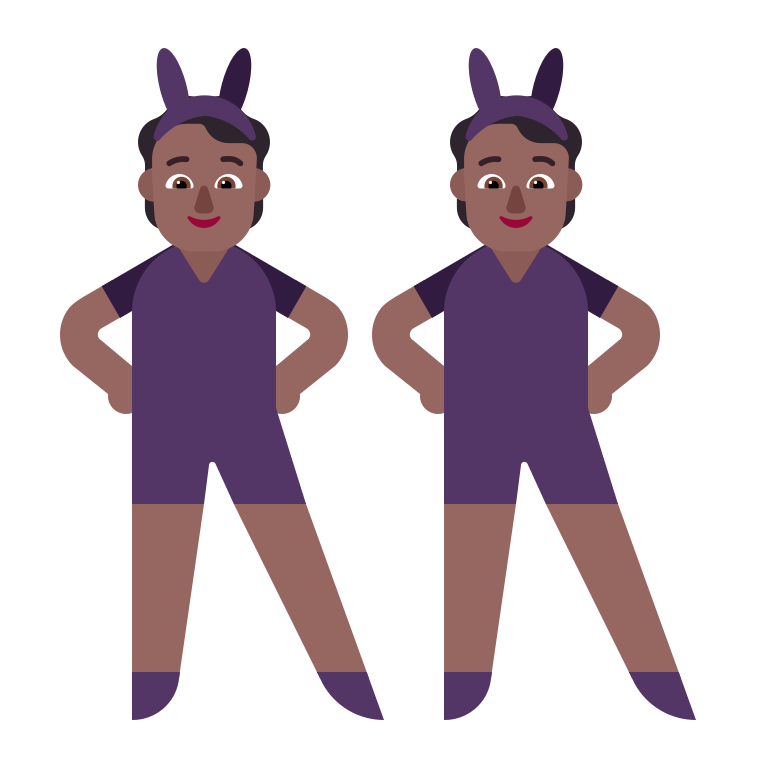
person with bunny ears flat  dark